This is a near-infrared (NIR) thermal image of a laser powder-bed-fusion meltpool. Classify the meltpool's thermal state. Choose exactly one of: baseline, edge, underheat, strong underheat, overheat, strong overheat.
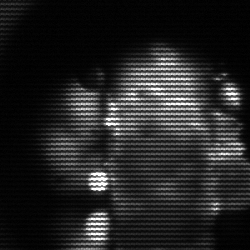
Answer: strong underheat